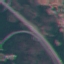
Land use / land cover: Highway